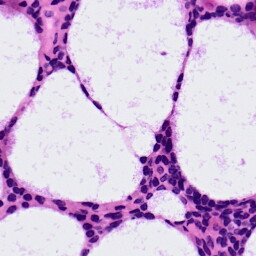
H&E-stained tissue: LymphNode